Interaction volume radius: 5 \u00c5
Interaction volume height: 15 \u00c5
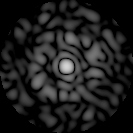
Disorder parameter: 0.7961